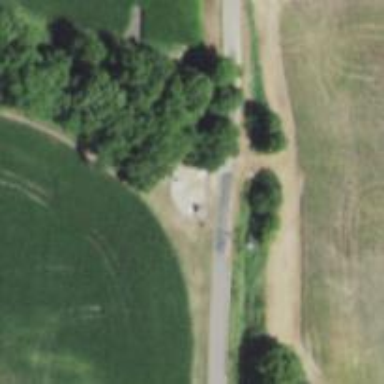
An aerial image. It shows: Culvert tunnel.